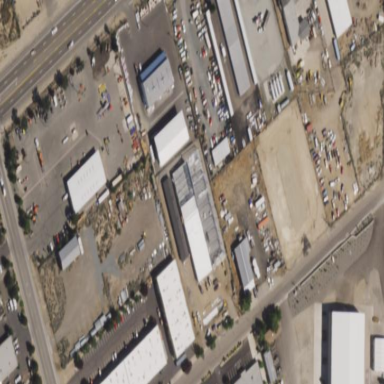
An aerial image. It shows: Industrial area.